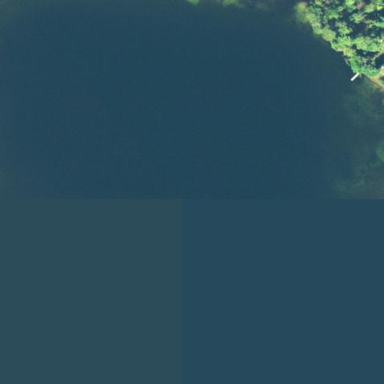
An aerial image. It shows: Beautiful lake surrounded by nature.